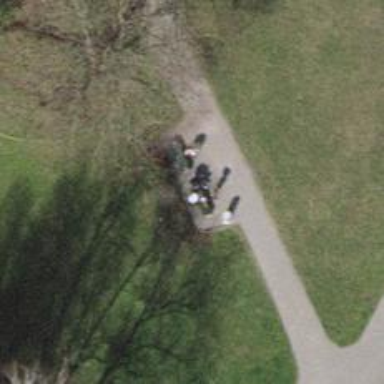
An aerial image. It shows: Bench.